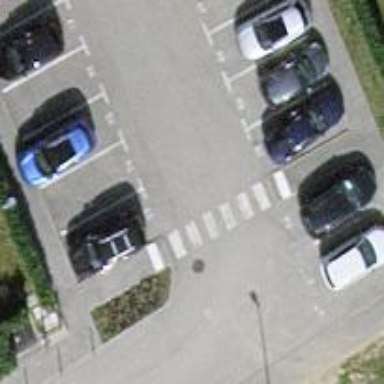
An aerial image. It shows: Uncontrolled zebra crossing on the road.